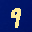
Label: 9